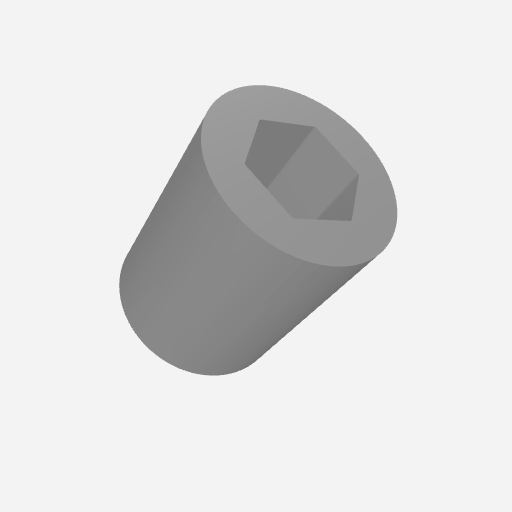
Part: IntakeRoller12OD